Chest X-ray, PA view. Patient: 56 years old, sex M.
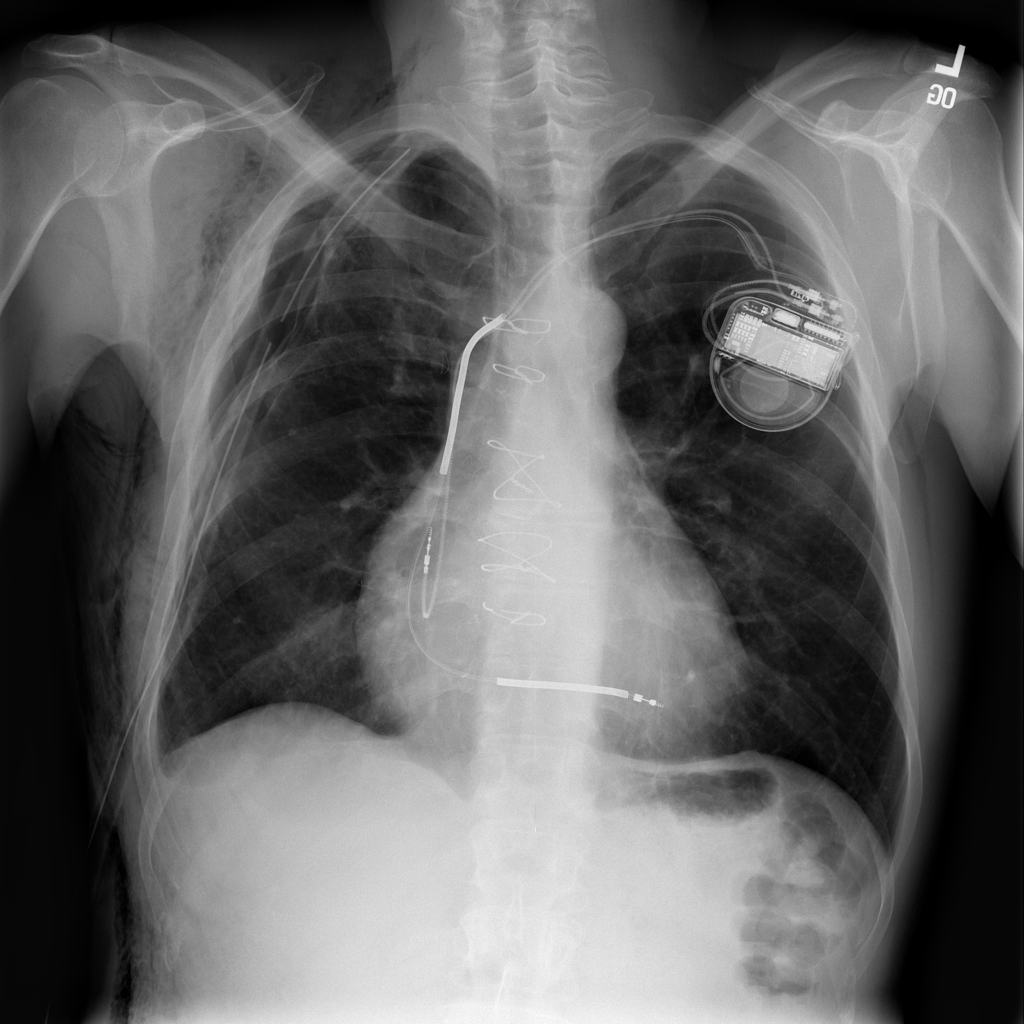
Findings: Cardiomegaly, Emphysema, Pneumothorax